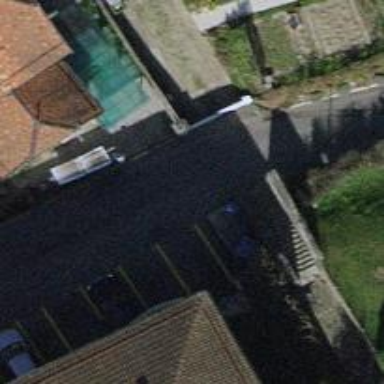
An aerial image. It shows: Set of concrete steps.